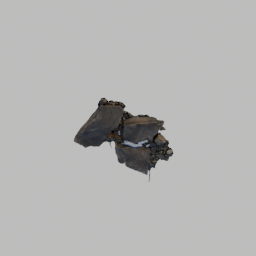
Label: nature